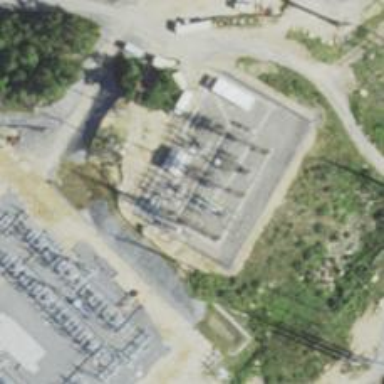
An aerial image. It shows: Switch used for power control.